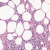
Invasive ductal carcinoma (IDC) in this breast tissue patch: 0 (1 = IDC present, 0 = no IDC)